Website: home-depot
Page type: review-order
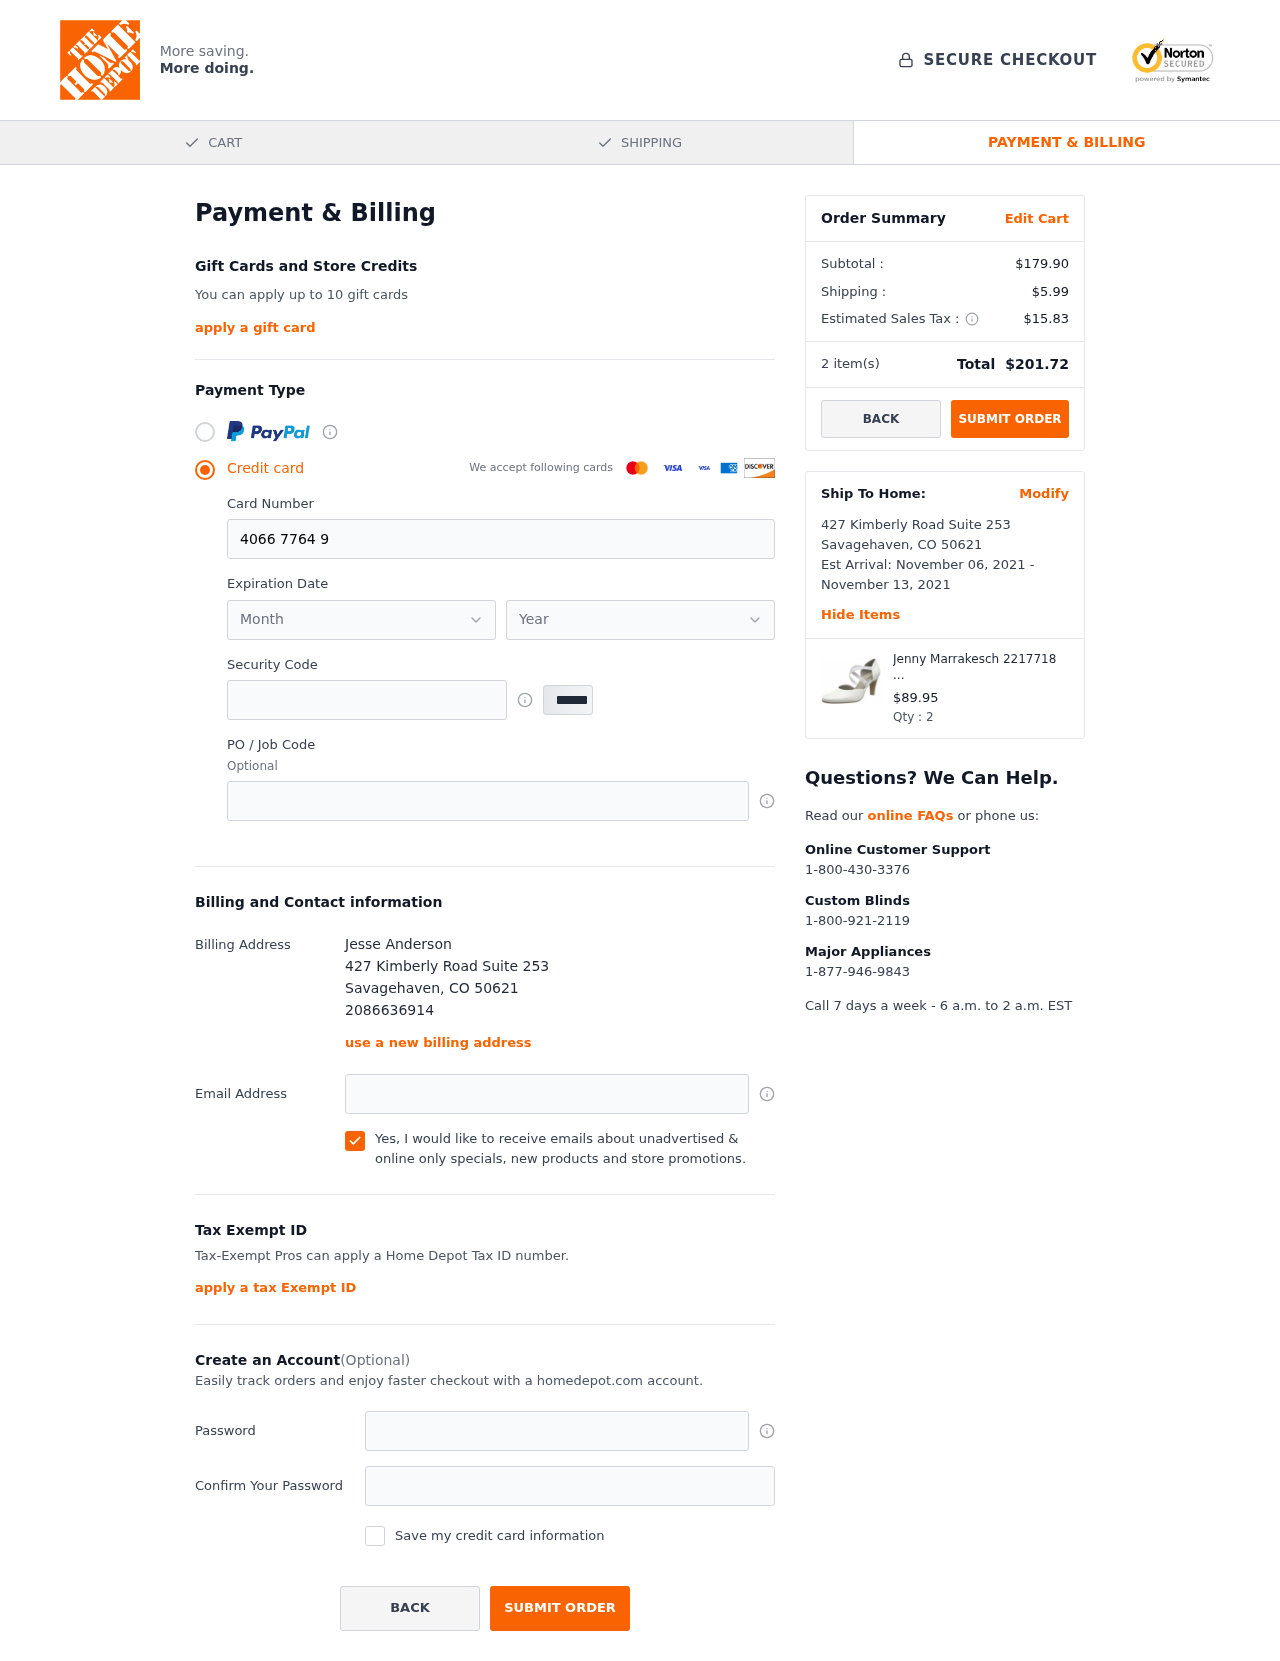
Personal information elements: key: PII_CARD_EXPIRY_MONTH
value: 06
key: PII_CARD_EXPIRY_YEAR
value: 26
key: PII_CITY
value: Savagehaven
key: PII_FULLNAME
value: Jesse Anderson
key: PII_PHONE
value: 2086636914
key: PII_POSTCODE
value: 50621
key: PII_STATE_ABBR
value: CO
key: PII_STREET
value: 427 Kimberly Road Suite 253
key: PII_CARD_NUMBER
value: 4066 7764 9419 0539
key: PII_CARD_CVV
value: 977
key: PII_JOB_CODE
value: J602447
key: PII_EMAIL
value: jesse.anderson@gmail.com
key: PII_STREET2
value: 427 Kimberly Road Suite 253
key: PII_POSTCODE2
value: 50621
Product elements: key: PRODUCT1_NAME
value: Jenny Marrakesch 2217718 Mules, (Blau 02), 2.5 UK
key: PRODUCT1_PRICE
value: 89.95
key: PRODUCT1_QUANTITY
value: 2
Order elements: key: ORDER_SUBTOTAL
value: $179.90
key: ORDER_SHIPPING_COST
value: $5.99
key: ORDER_TAX
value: $15.83
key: ORDER_NUM_ITEMS
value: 2
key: ORDER_TOTAL
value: $201.72
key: ORDER_SHIPPING_DATE
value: November 06, 2021
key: ORDER_DELIVERY_DATE
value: November 13, 2021